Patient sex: M
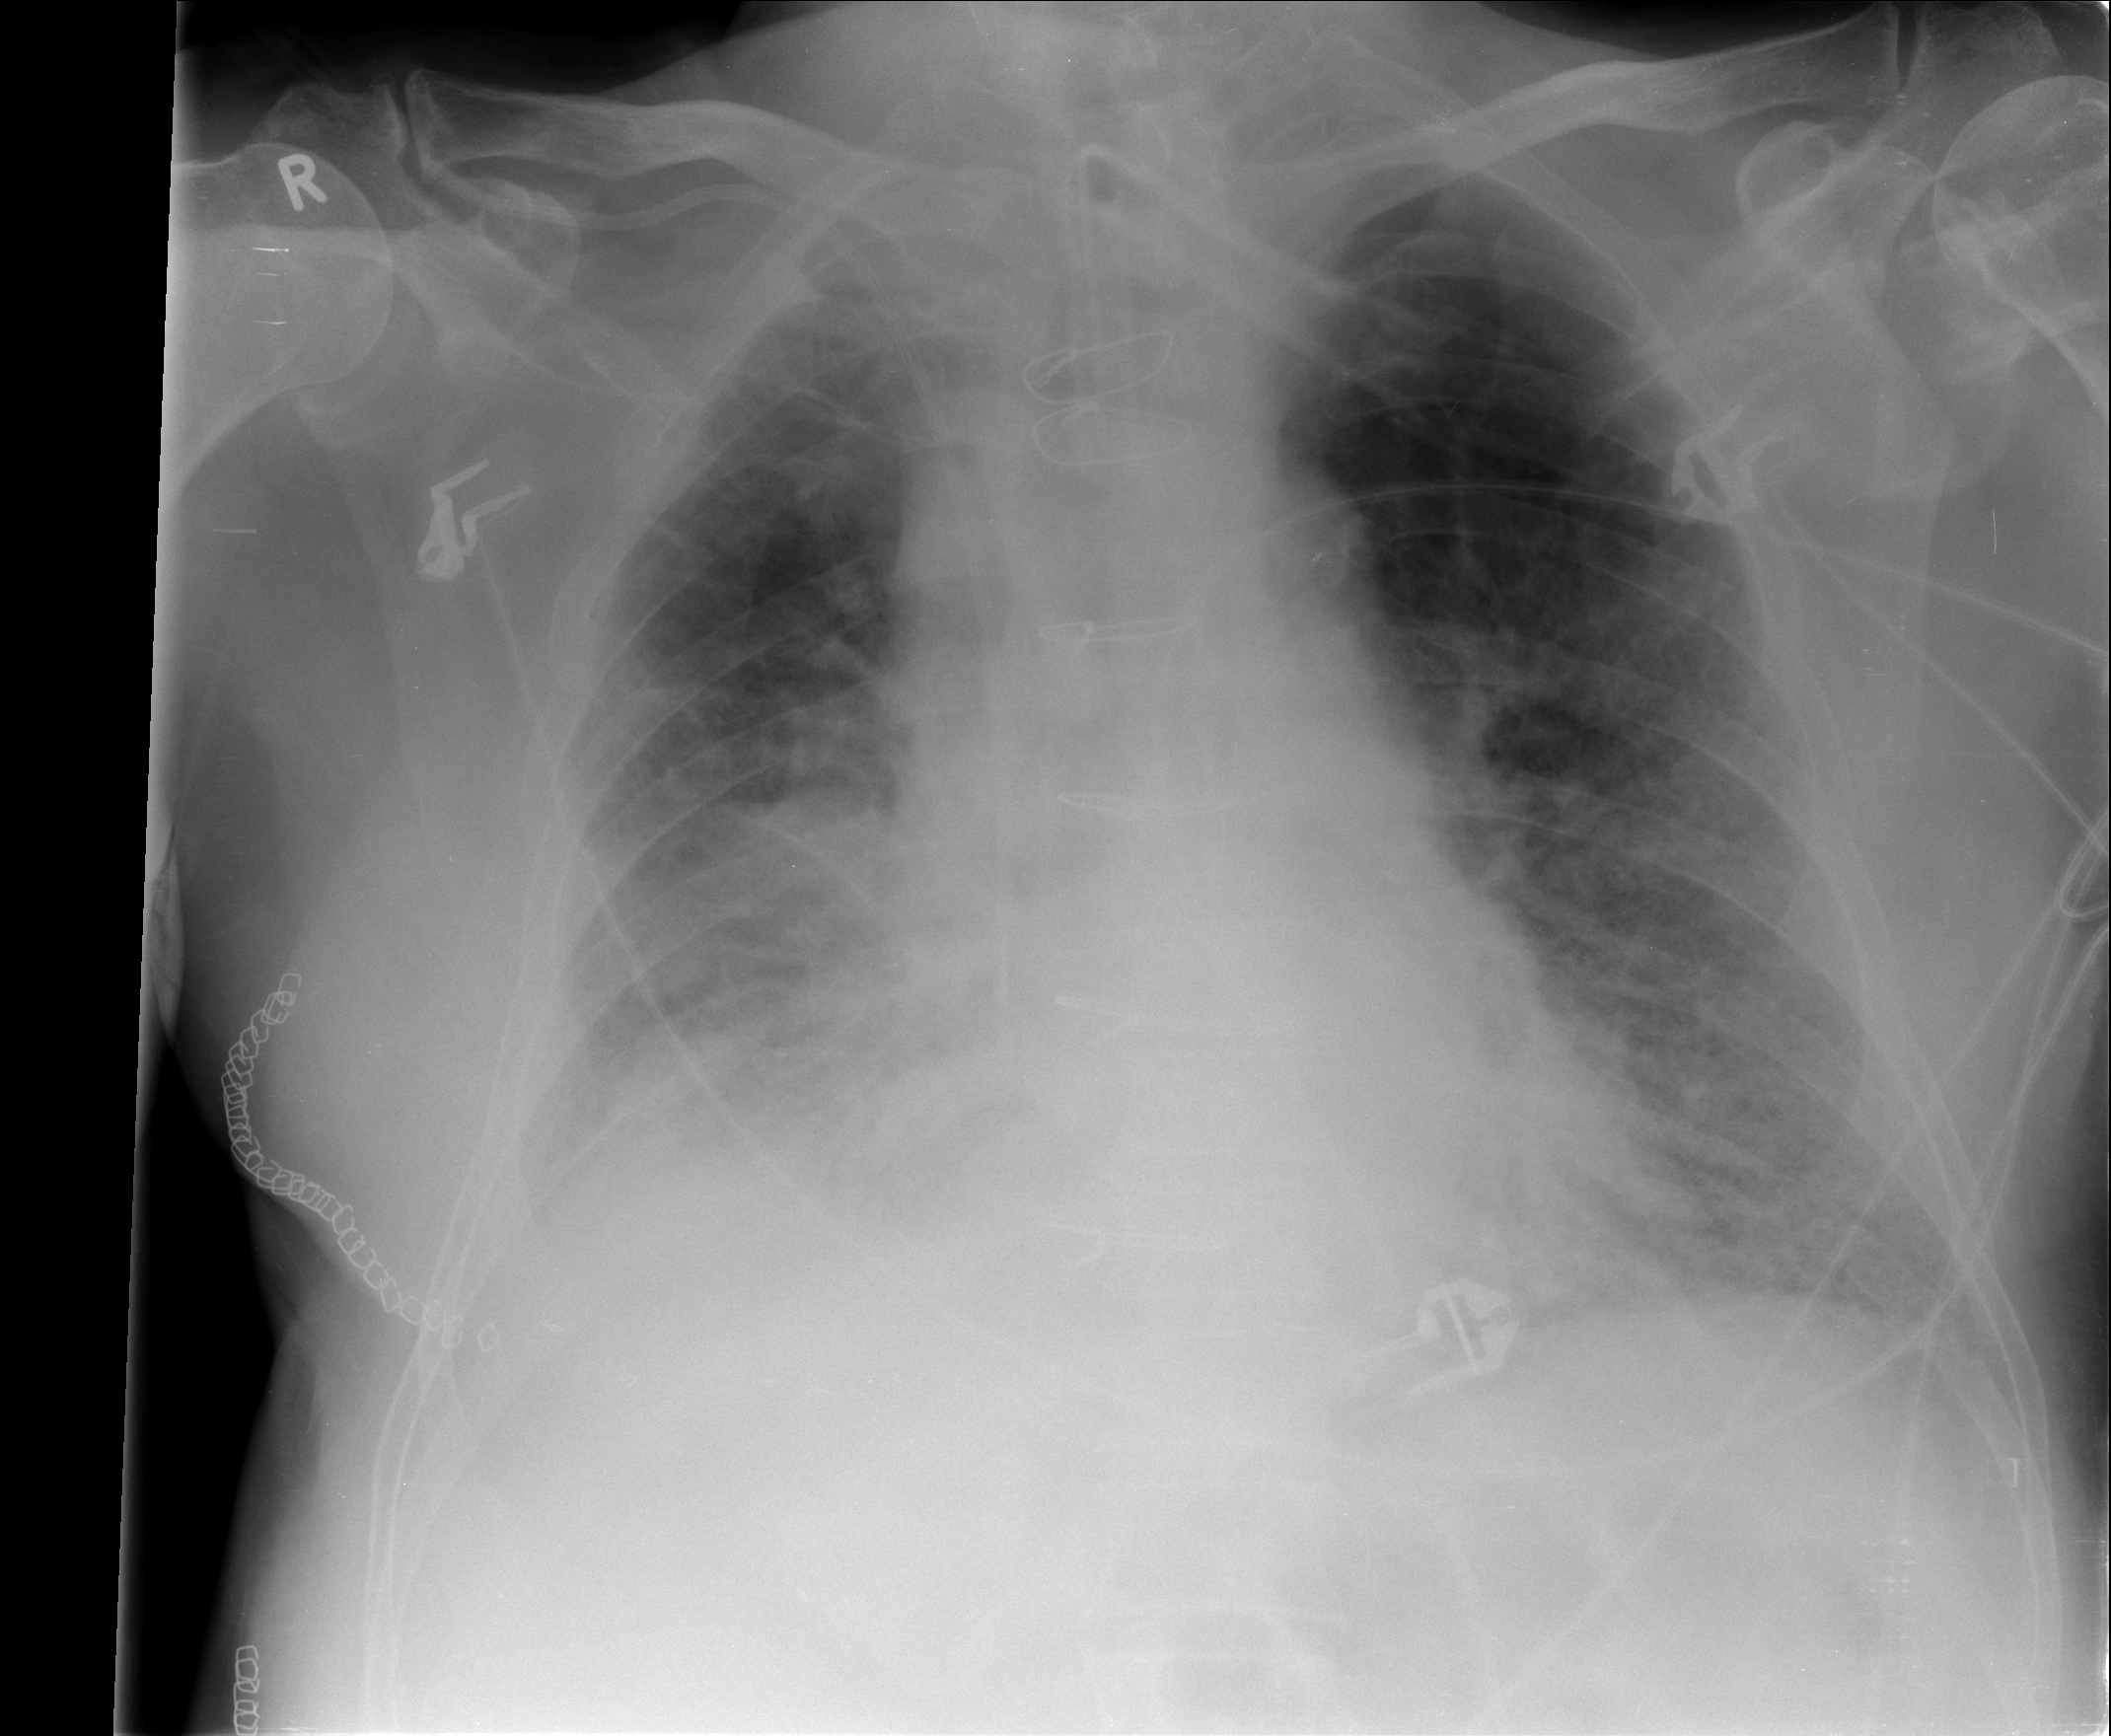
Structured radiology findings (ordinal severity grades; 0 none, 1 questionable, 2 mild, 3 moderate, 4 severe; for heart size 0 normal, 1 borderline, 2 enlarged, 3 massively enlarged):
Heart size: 0
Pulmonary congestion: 2
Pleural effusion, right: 2
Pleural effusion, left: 2
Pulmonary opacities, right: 3
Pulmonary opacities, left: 3
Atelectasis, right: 2
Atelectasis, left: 2